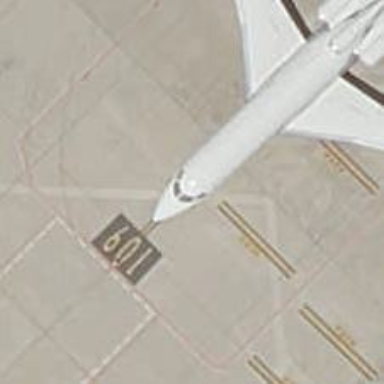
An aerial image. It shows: Airport parking position.